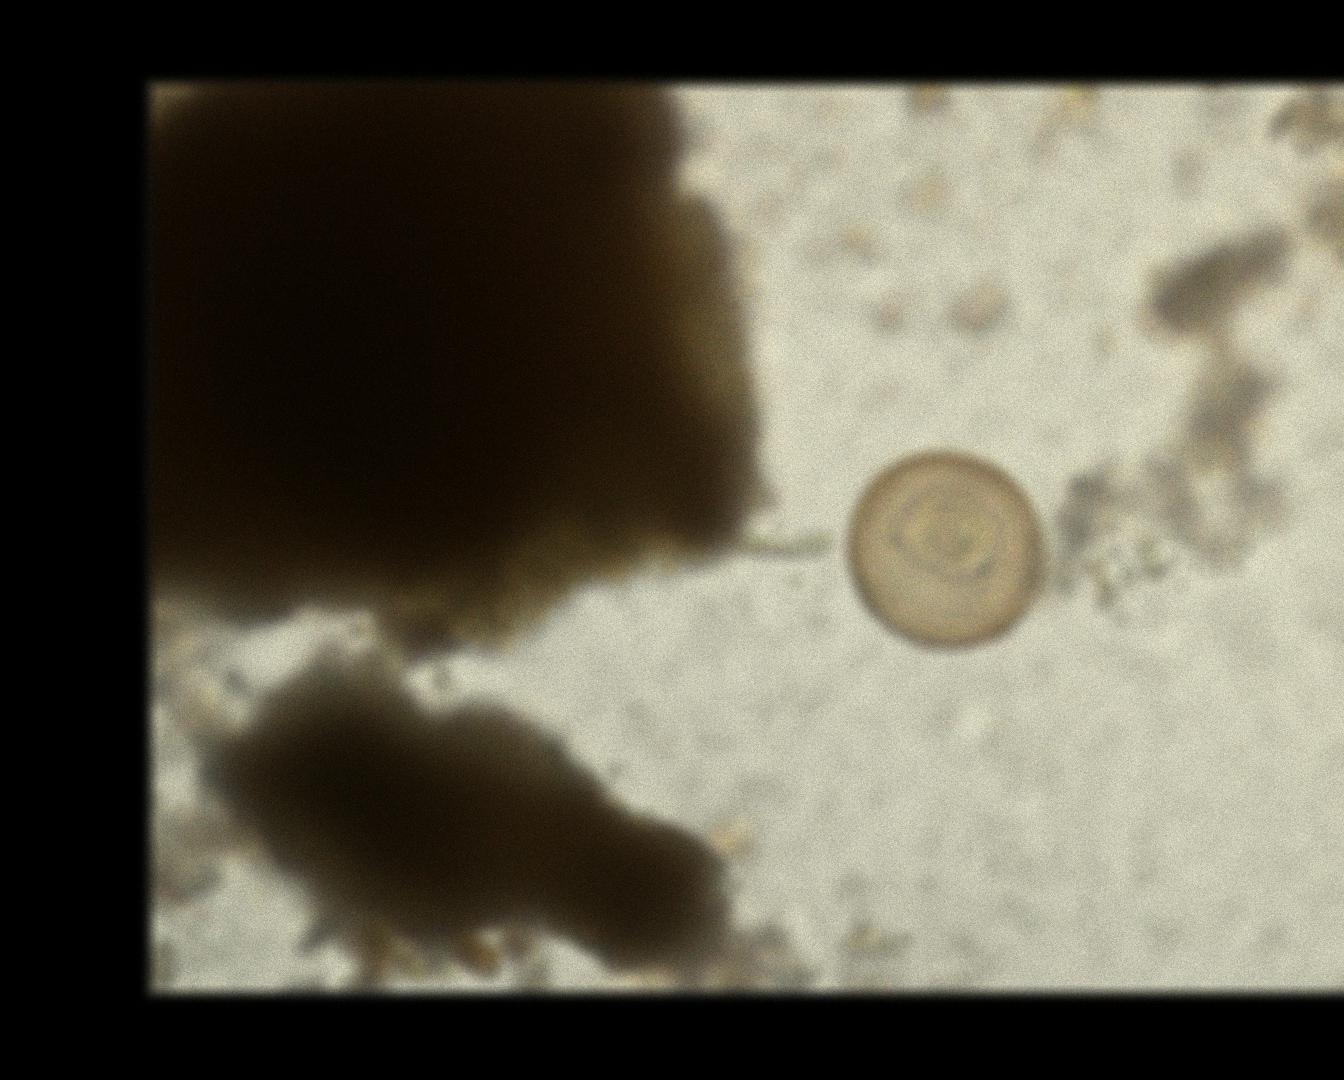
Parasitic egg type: Hymenolepis diminuta